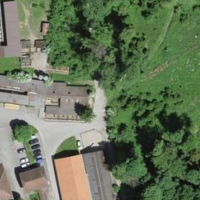
EUNIS habitat code: 44
Species observed at this site:
Lamium galeobdolon
Fraxinus excelsior